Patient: sex F, age 36
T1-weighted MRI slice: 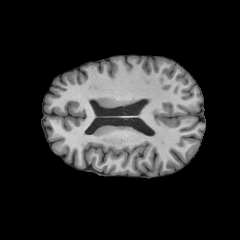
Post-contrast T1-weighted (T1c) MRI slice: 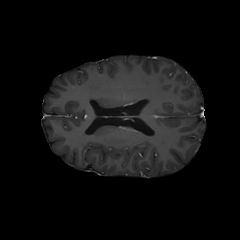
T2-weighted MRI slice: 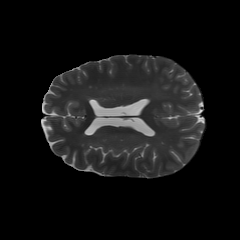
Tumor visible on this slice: no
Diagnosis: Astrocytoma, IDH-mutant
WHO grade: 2